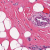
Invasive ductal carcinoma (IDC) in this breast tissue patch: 0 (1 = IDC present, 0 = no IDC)